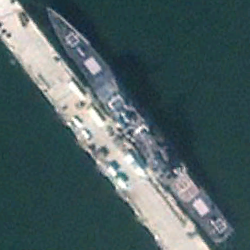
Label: cruiser